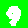
Digit: 9